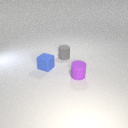
small purple rubber cylinder in front of small gray rubber cylinder